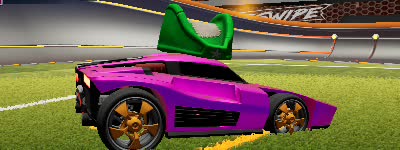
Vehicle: breakout